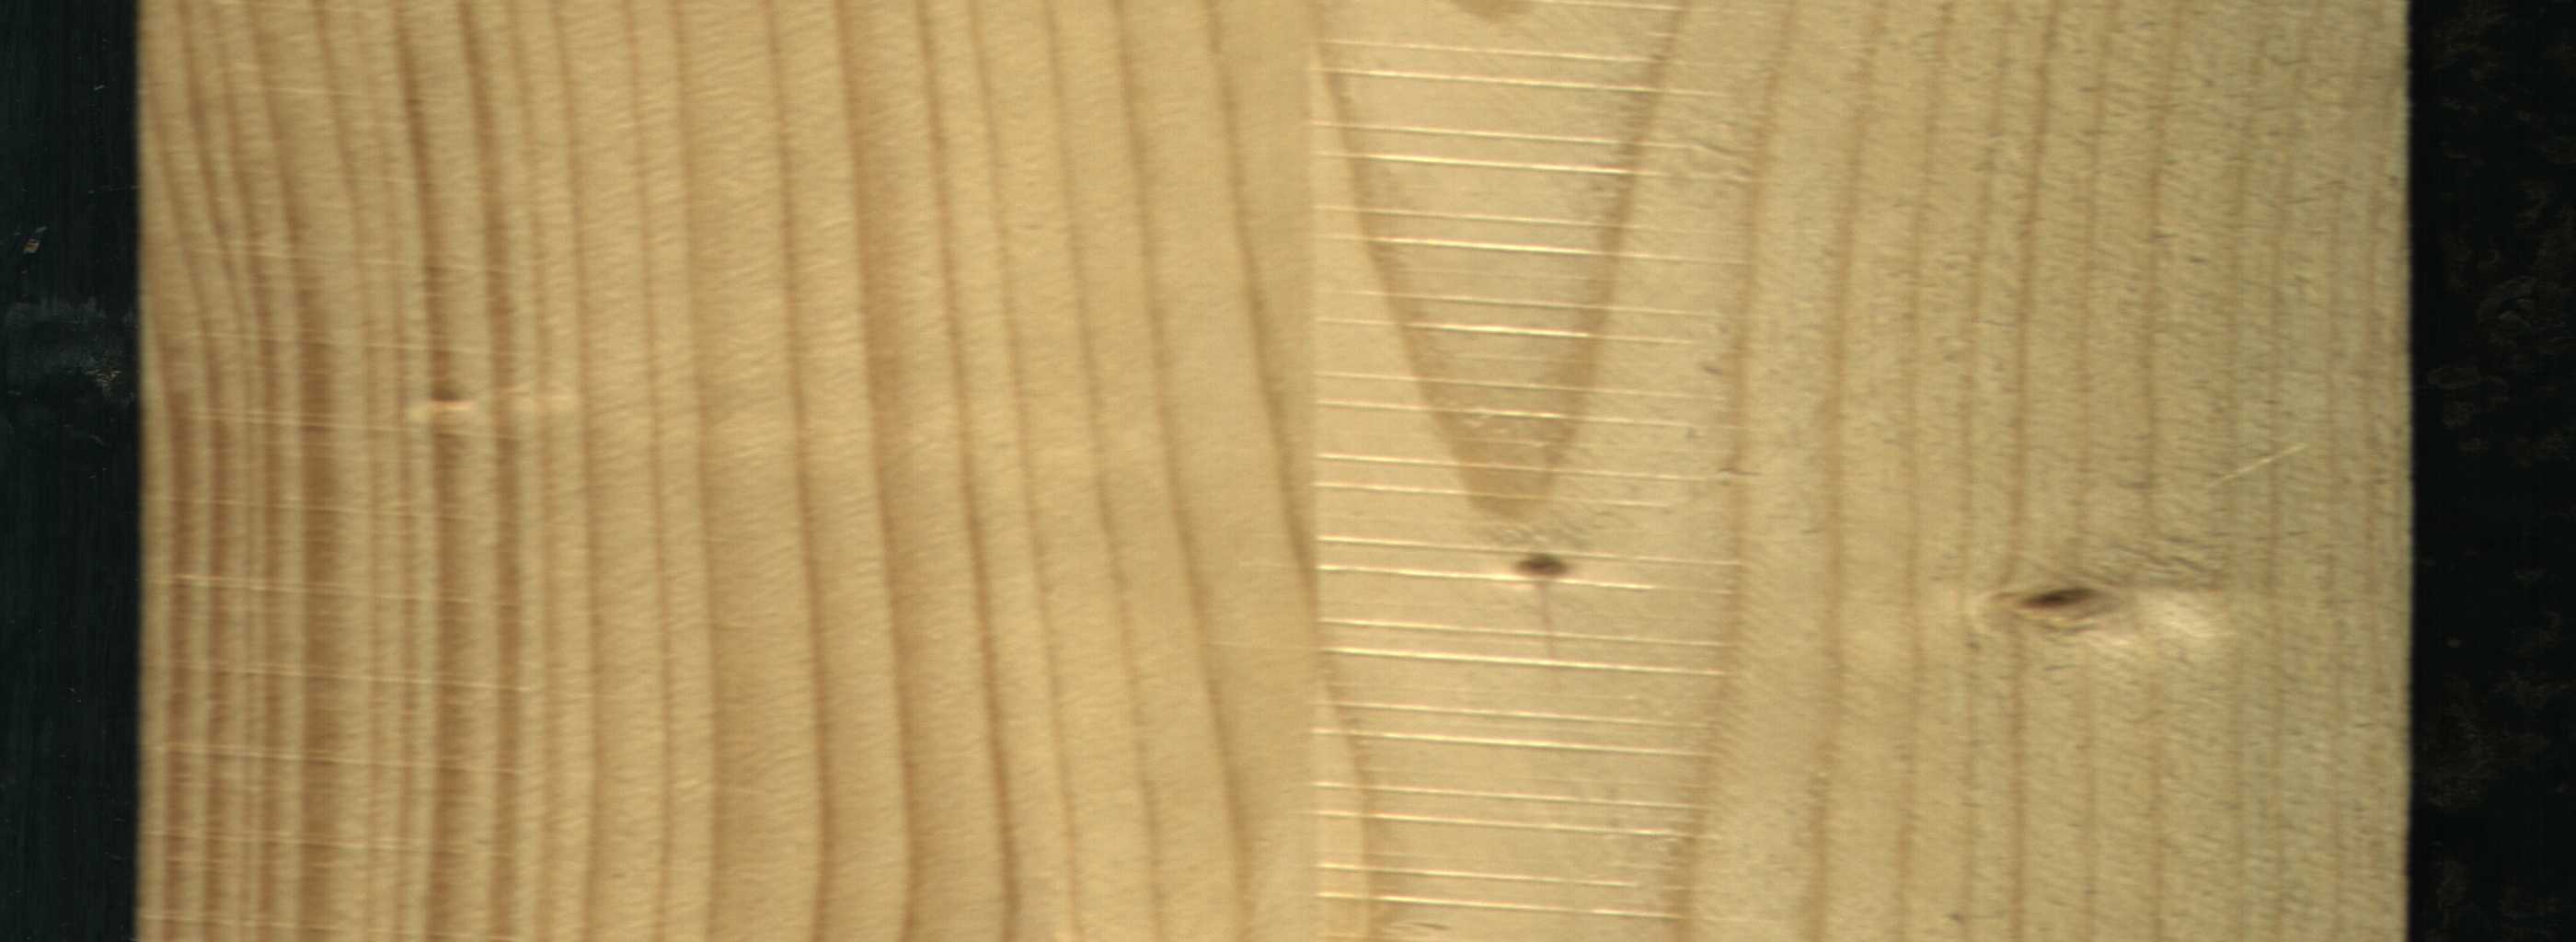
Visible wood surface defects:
Live_Knot
Live_Knot